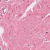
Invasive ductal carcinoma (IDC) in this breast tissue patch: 0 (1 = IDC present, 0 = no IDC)